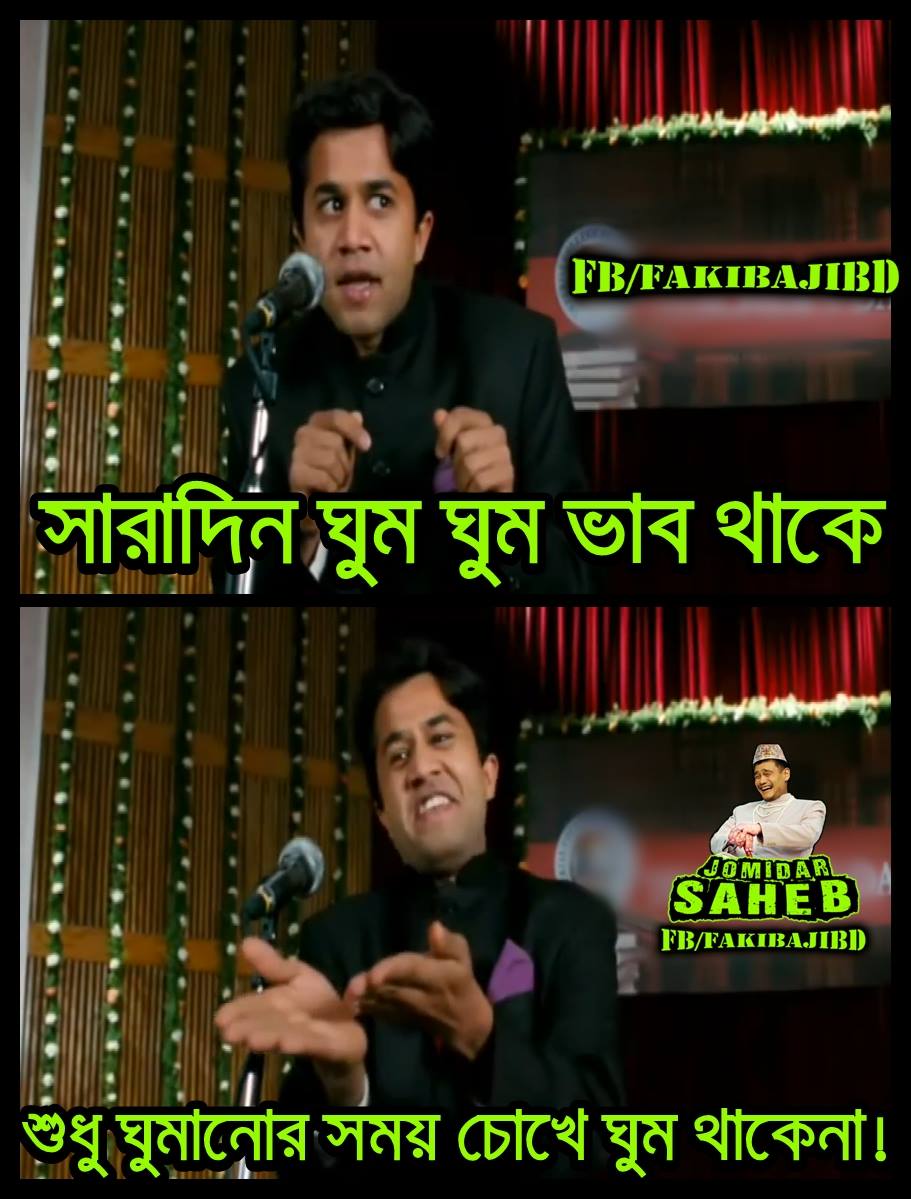
Text: সারাদিন ঘুম ঘুম ভাব থাকে শুধু ঘুমানোর সময় চোখে ঘুম থাকেনা!
Label: Non Hate